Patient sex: M
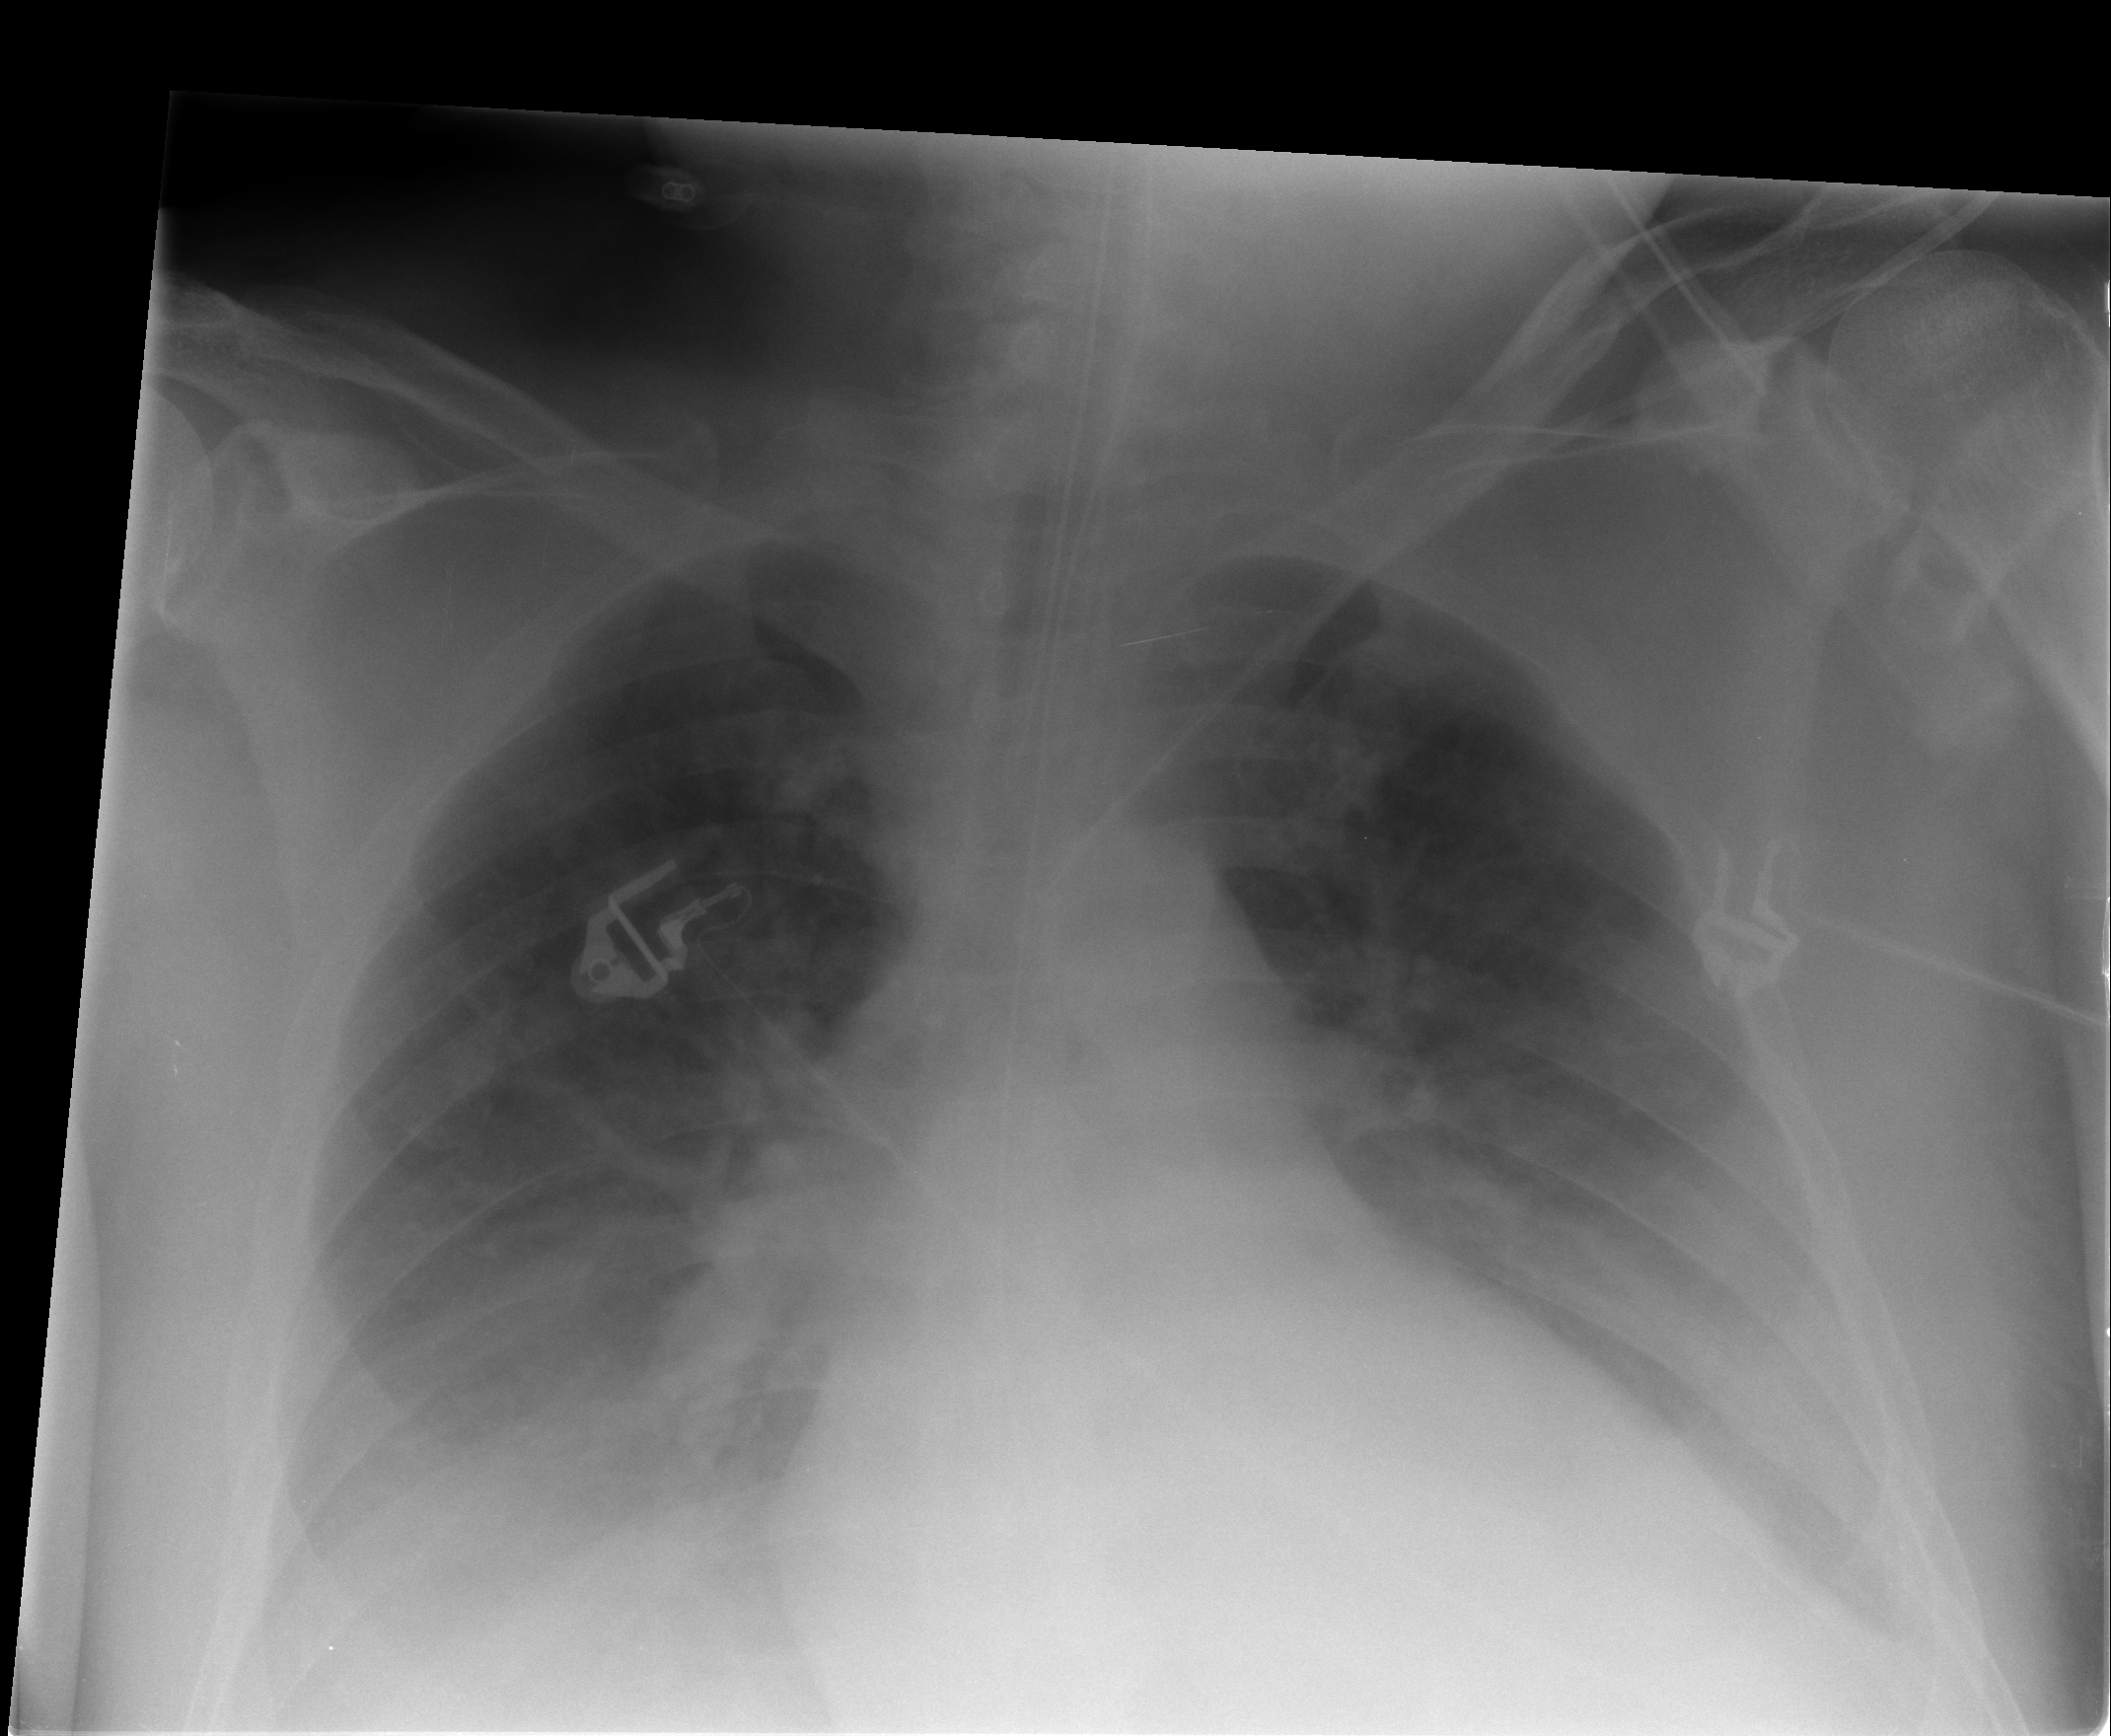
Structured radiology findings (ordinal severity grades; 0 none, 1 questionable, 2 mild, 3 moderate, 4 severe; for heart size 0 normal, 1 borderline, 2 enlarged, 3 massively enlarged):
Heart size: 2
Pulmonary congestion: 2
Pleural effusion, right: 3
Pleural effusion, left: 3
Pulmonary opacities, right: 1
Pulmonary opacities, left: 1
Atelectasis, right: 2
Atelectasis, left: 2